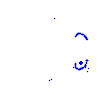
Particle: kaon